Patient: sex F, age 72
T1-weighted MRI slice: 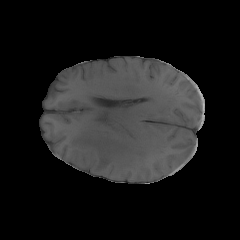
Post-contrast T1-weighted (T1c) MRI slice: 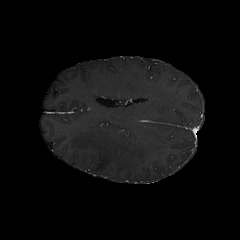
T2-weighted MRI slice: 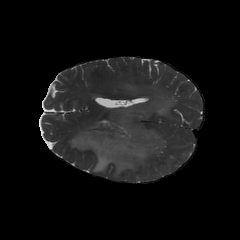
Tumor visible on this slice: yes
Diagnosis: Glioblastoma, IDH-wildtype
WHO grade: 4